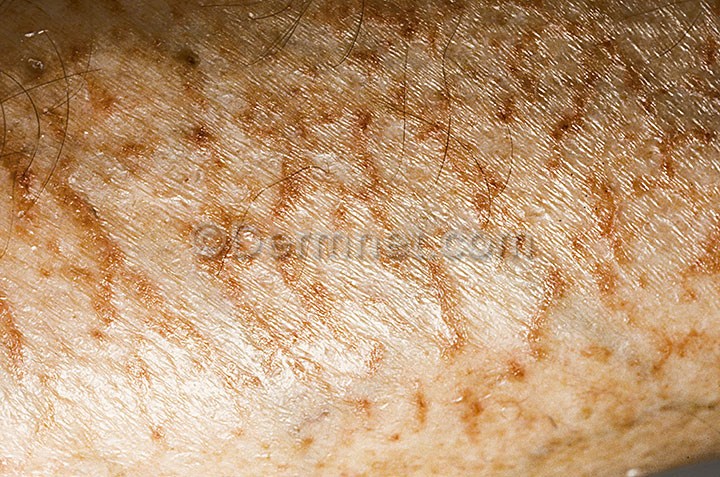
Disease: Eczema Photos